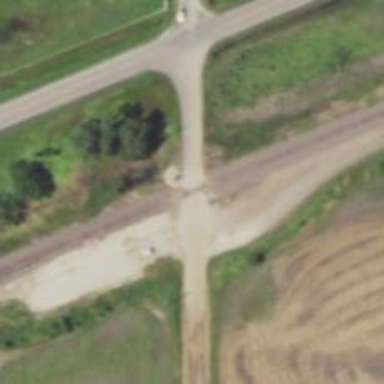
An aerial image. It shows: Level crossing along the railway.